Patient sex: M
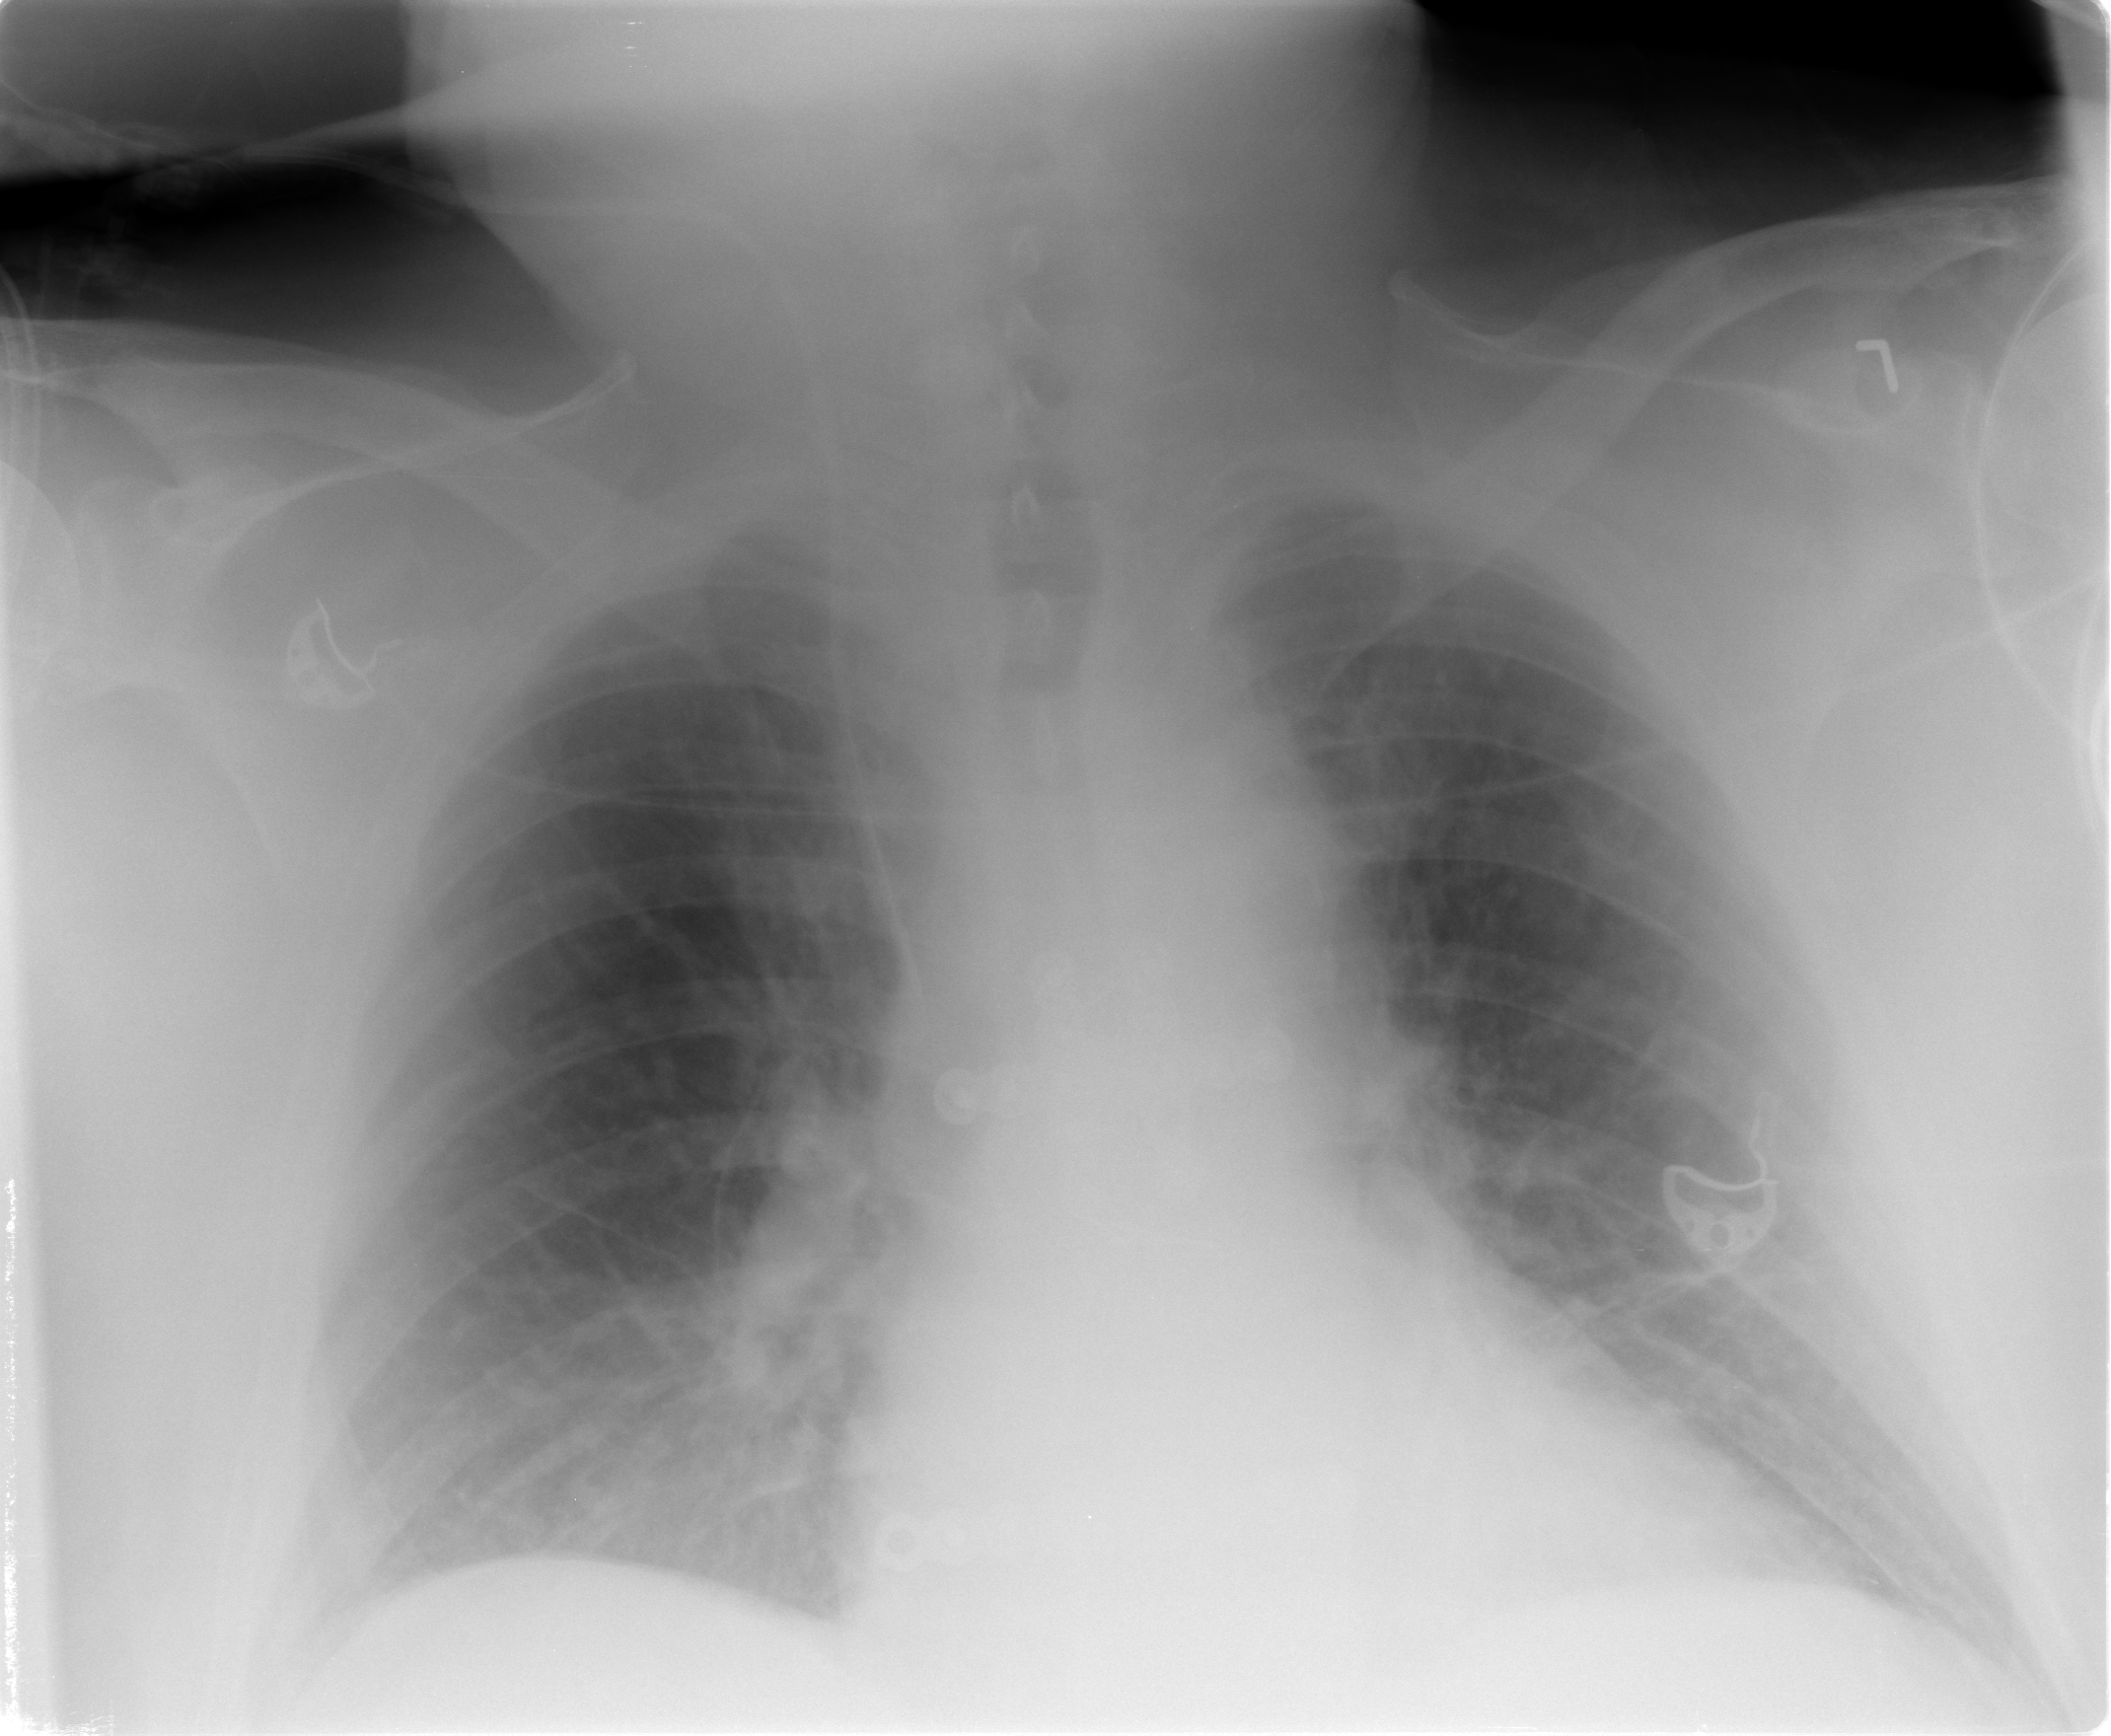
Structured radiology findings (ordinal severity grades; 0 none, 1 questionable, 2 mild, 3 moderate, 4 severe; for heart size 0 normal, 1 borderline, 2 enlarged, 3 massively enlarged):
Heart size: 0
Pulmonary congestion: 1
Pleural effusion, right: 0
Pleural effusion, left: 0
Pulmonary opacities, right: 0
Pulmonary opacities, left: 0
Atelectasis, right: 2
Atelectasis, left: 2